Question: UITableView has , which contains UILabel. Since table has also section index at right side, I want to center the label in remaining space.

Problem is how to "center" label in same way, when to landscape! I've tried both Interface Builder and code-only and something is always wrong.
1. Label is as narrow as possible
2. Label must not be resized
3. Label must be always centered inside table width minus section index
One easy way to fix this would be making section header view detached from tableView right side. Tried to do it, failed. Here's some code from :
'''
CGRect frame = CGRectMake(0, 0, tableView.bounds.size.width - 32, 50.0f);
// MAGIC 32 for SectionIndexTitles
UIView *view = [[[UIView alloc] initWithFrame:frame] autorelease];
UILabel *label = [[UILabel alloc] initWithFrame:CGRectZero];
label.font = [UIFont fontWithName:@"Courier" size:20];
label.text = @"Section title long";
label.textAlignment = UITextAlignmentCenter;
label.backgroundColor = [UIColor redColor];
CGSize labelSize = [label.text sizeWithFont:label.font
constrainedToSize:frame.size
lineBreakMode:UILineBreakModeClip];
label.frame = CGRectMake(0, 0, labelSize.width, labelSize.height);
label.center = CGPointMake(frame.size.width/2.0f, kHeaderHeight/2.0f);
label.autoresizingMask = UIViewAutoresizingFlexibleLeftMargin | UIViewAutoresizingFlexibleRightMargin;
'''
Any ideas welcome! Can't even recall how many different ways I have failed :)
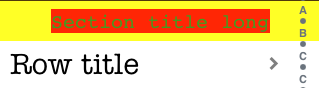
Answer: Hey, set up as following in the IB:
Disable all autoresizing functionalities (no flexible width, height, nor any left, bottom, top, right).
Should do the job :)
To support the magic 32 pixels, try to position your Label as you need it.
That means:
Position it in the center of your UIView and move it 16 pixels to the left, now don't change the frame programmatically, else the "wonderful" auto-positiong will be manipulated what we don't really want to :)